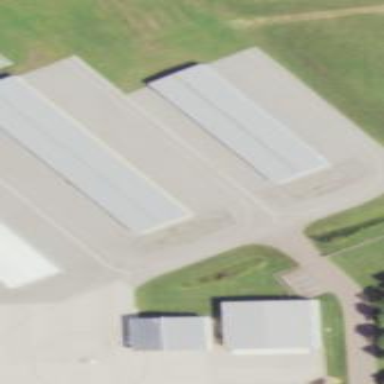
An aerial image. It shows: Hangar building at the airport.